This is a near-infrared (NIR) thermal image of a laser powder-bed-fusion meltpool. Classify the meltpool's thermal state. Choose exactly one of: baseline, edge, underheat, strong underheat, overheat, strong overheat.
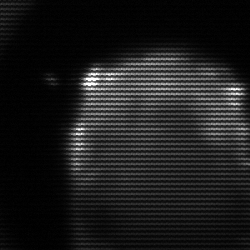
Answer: edge